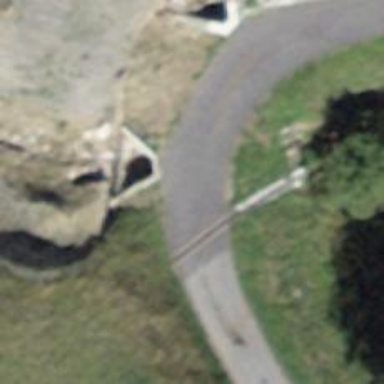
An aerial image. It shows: Unclassified road on paved bridge with grade1 track type.